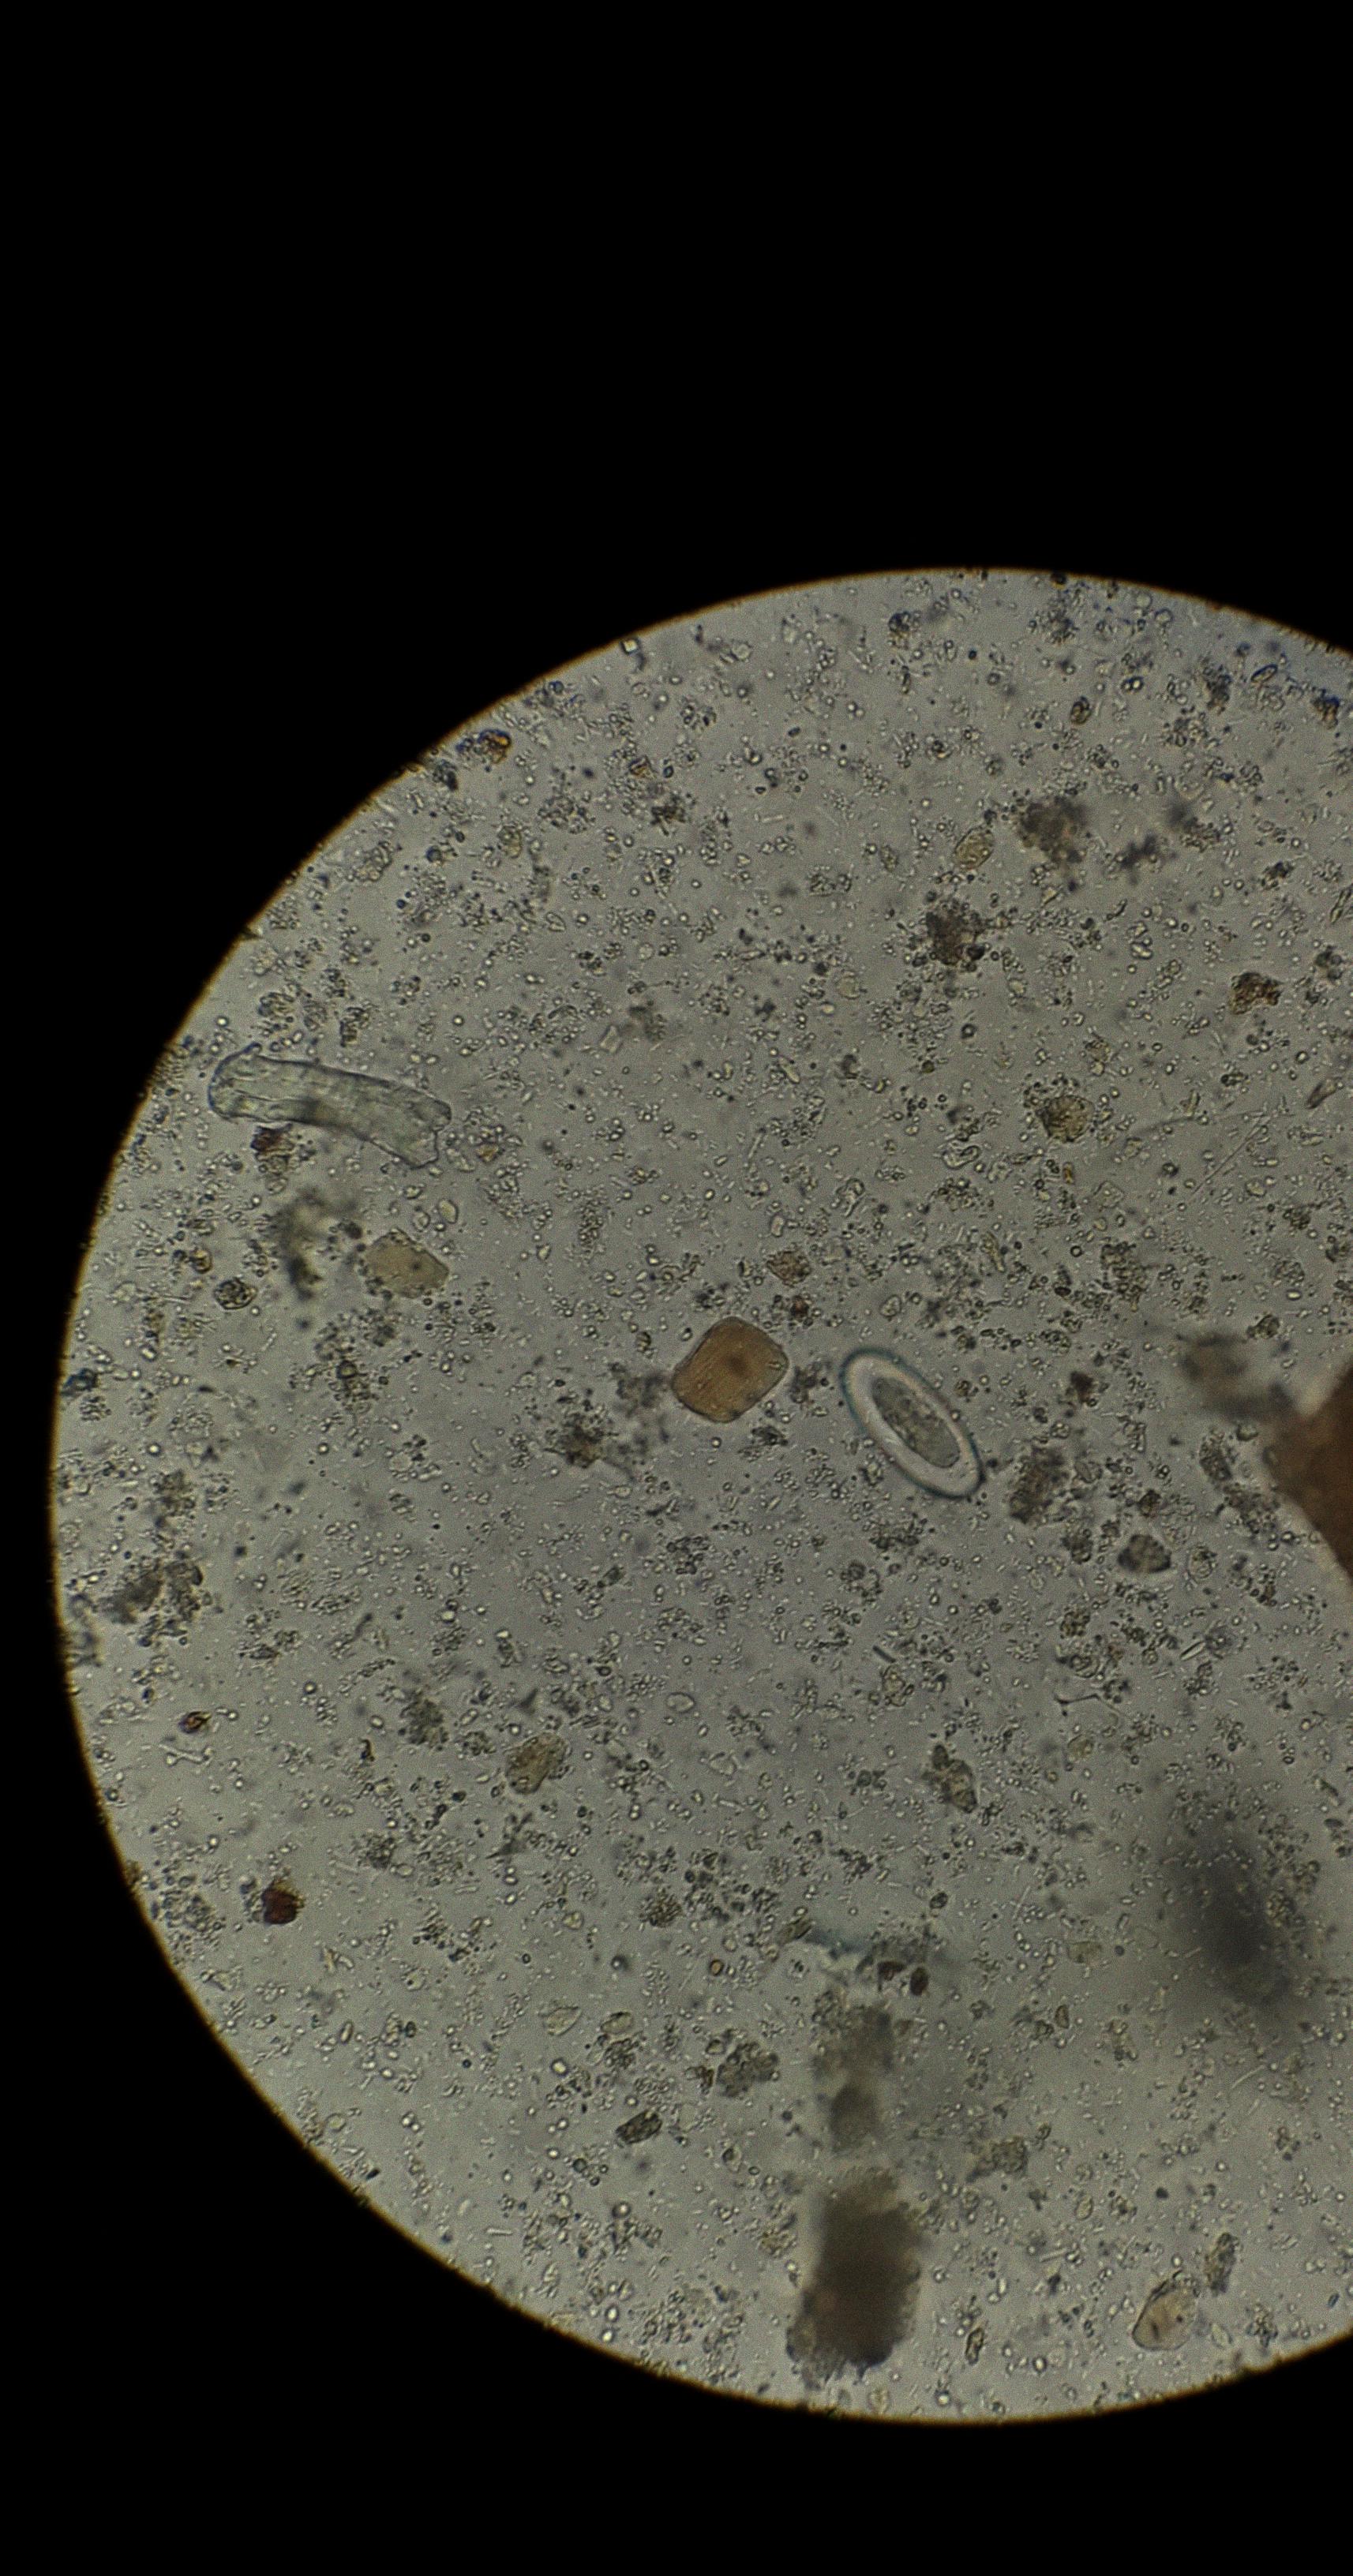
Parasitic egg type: Enterobius vermicularis